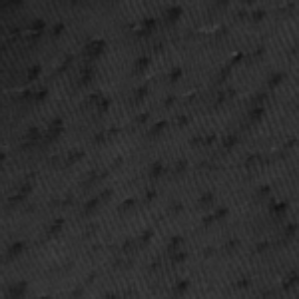
Label: frost